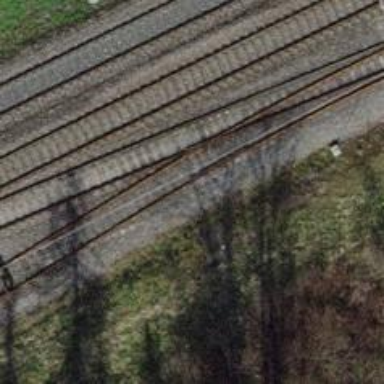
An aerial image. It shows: Railway yard with one track in service.